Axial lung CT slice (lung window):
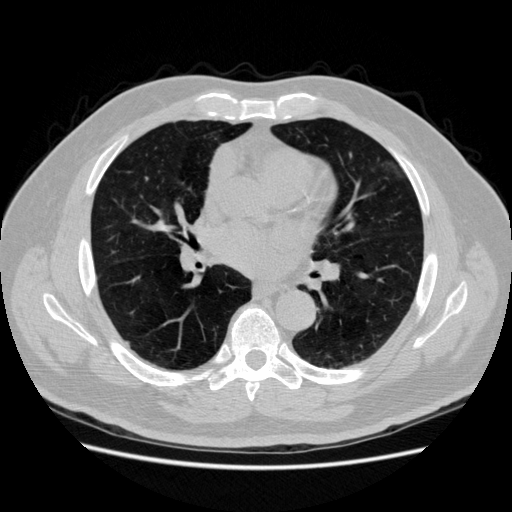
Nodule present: no